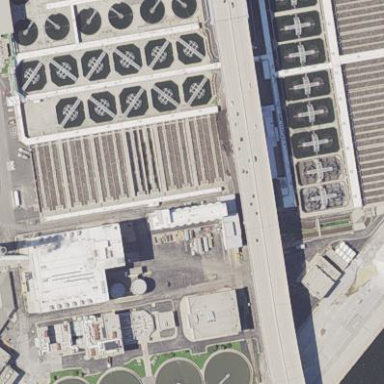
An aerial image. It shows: Wastewater plant.